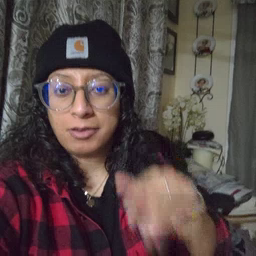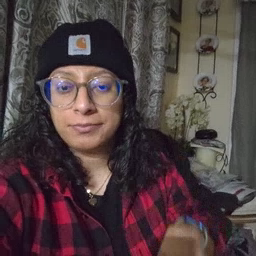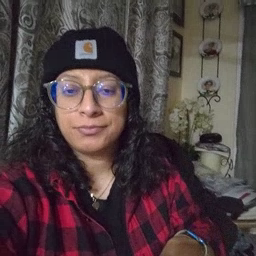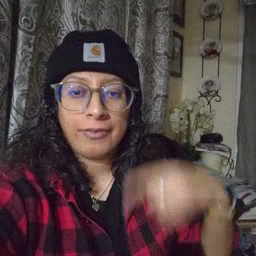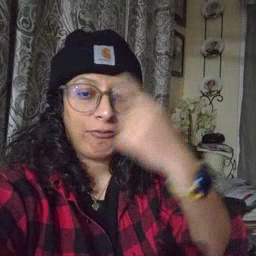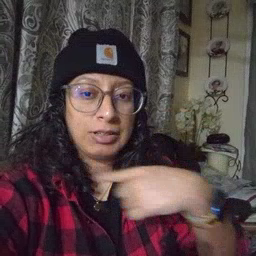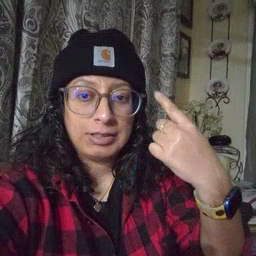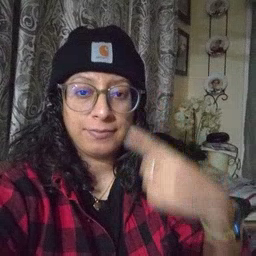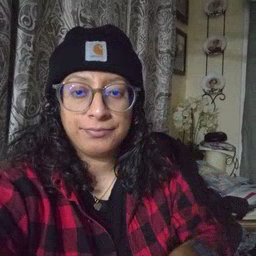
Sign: face